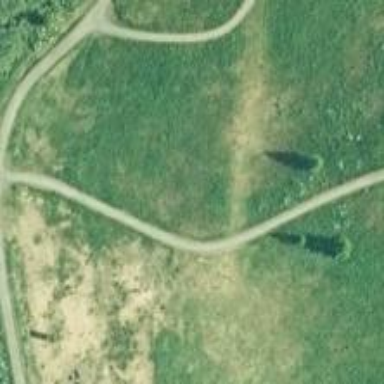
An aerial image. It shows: Disc golf basket.